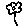
Label: flower